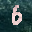
Label: 6